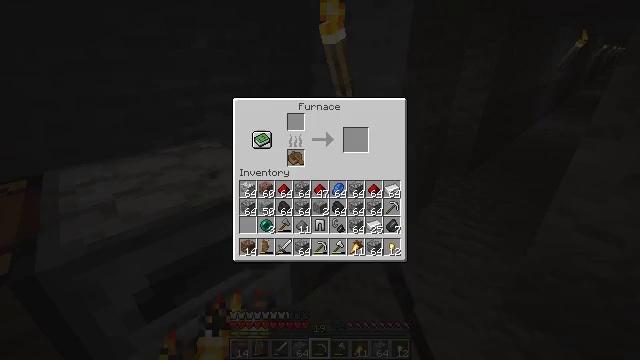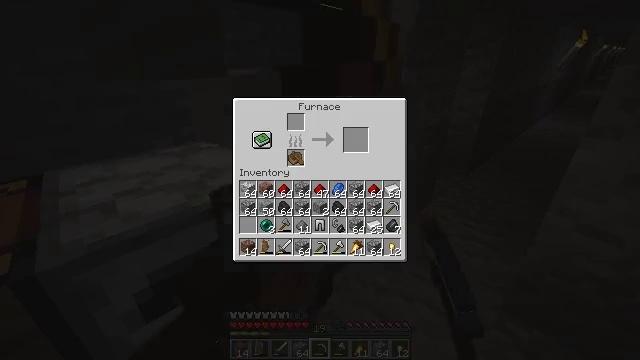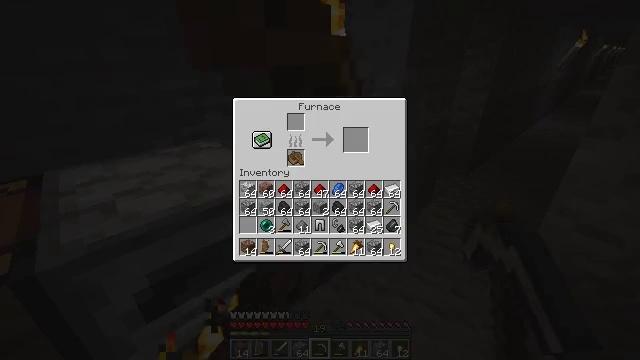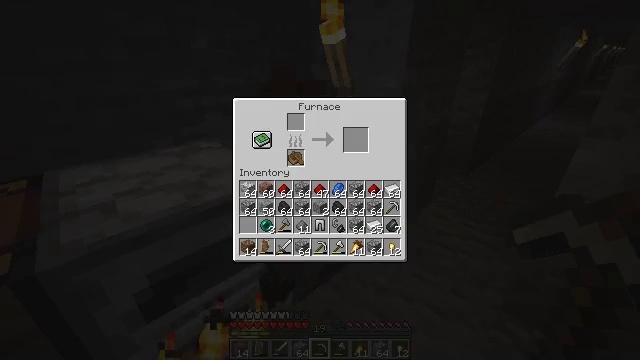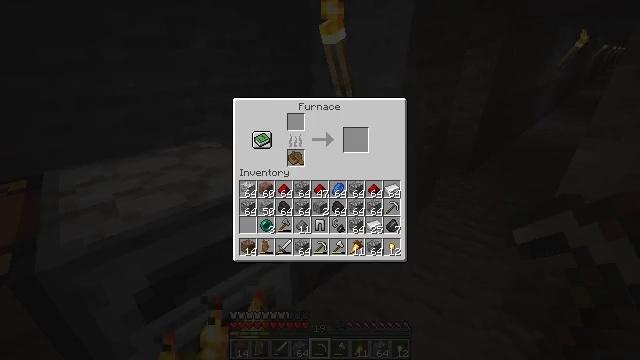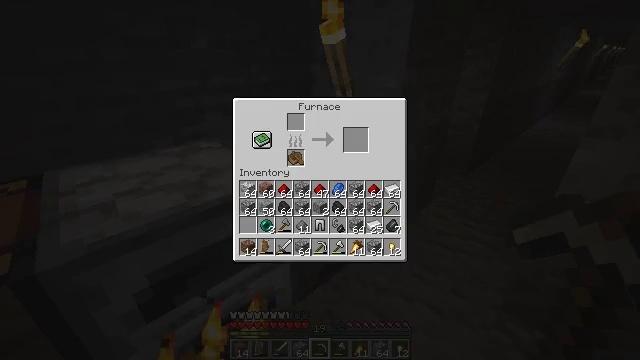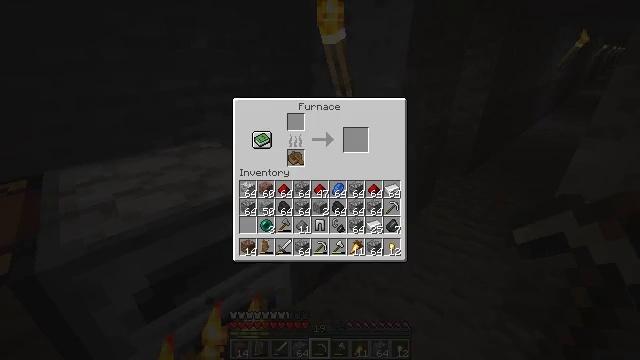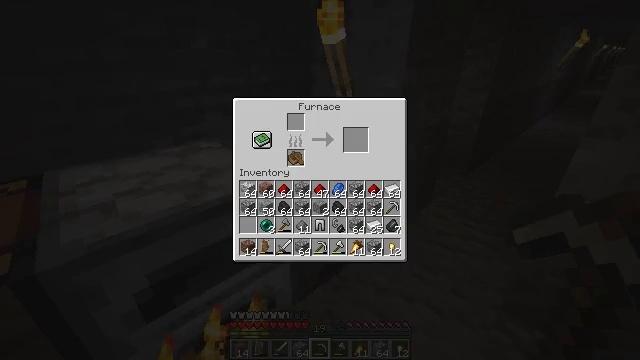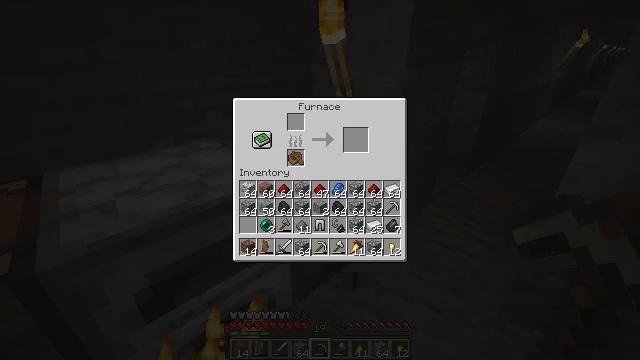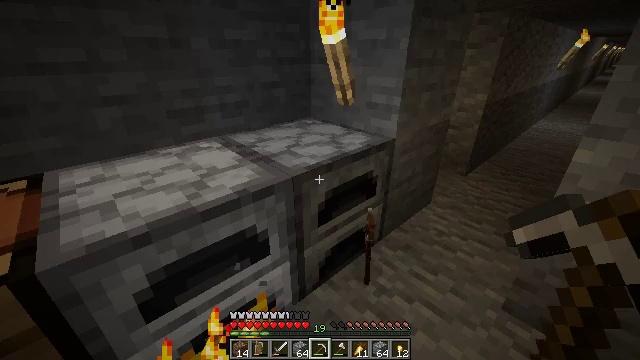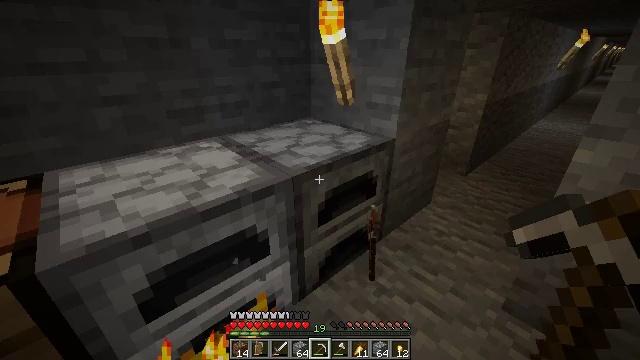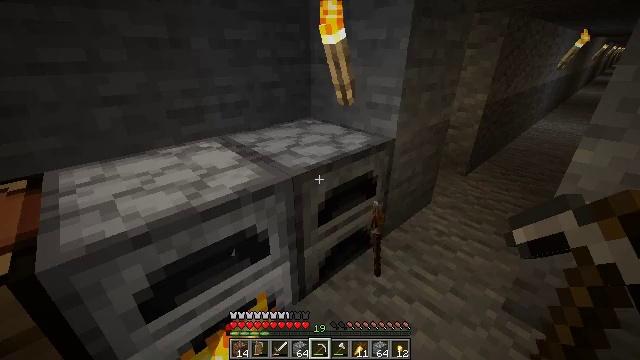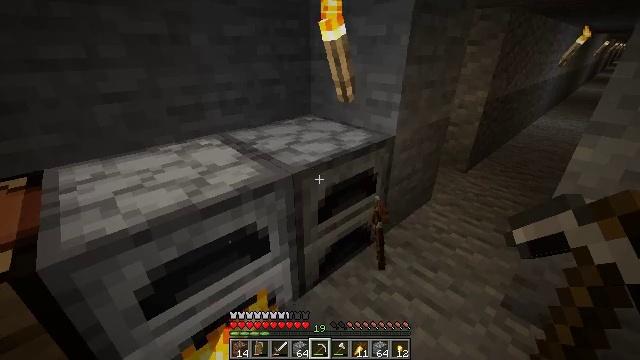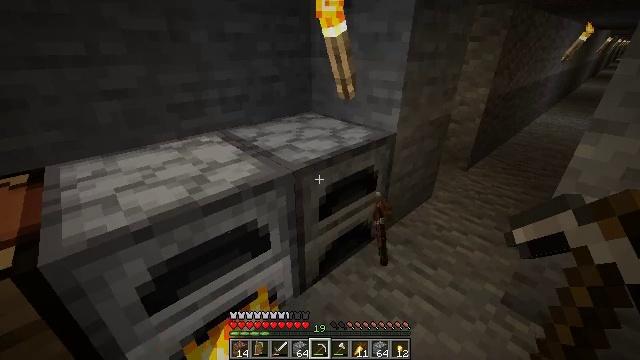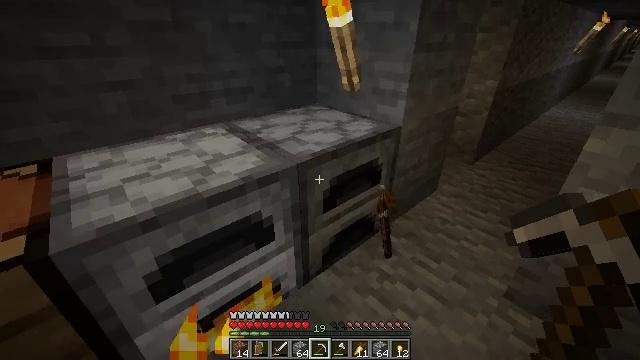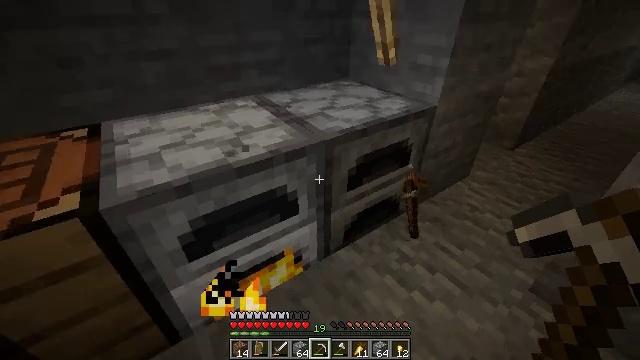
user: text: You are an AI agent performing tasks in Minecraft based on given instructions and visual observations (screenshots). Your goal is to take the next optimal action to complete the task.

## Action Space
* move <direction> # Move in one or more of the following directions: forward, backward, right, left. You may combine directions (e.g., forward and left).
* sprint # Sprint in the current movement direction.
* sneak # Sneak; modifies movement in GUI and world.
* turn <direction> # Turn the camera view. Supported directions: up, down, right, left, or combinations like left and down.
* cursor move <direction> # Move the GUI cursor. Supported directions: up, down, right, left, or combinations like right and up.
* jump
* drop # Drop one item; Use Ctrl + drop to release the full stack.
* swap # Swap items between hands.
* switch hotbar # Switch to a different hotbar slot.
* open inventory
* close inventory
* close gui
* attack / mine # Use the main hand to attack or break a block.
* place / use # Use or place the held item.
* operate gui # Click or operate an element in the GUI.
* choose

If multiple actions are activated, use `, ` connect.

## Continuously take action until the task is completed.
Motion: motion action
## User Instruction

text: Craft an iron block.
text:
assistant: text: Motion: no_op
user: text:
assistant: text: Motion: no_op
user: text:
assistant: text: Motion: no_op
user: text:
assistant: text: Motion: no_op
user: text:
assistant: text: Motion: no_op
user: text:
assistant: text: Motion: no_op
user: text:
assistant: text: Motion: no_op
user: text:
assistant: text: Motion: no_op
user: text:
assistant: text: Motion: no_op
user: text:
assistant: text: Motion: no_op
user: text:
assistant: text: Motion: no_op
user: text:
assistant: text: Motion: no_op
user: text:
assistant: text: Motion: no_op
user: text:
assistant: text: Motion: turn left and down
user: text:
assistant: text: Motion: turn left and down
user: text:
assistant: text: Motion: turn left and down
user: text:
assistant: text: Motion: turn left and down
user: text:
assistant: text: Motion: turn left and down
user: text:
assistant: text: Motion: no_op
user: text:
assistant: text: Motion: no_op
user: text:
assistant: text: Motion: turn up
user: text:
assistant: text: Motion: turn up
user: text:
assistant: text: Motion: turn right and up
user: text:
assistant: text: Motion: turn right and up
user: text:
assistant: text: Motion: turn right and up
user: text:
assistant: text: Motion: no_op
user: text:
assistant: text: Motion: use / place
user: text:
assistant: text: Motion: use / place
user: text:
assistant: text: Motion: use / place
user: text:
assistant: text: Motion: no_op